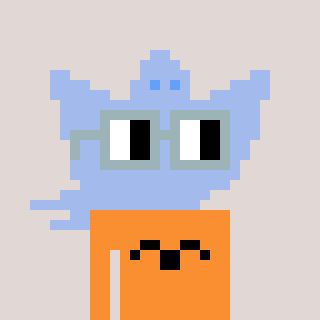
a pixel art character with square dark gray glasses, a ghost-B-shaped head and a orange-colored body on a warm background